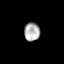
Tissue: skin
Cell type: Epithelial cells
Senescence score: 0.2474
Nuclear area (px): 284
Mean DAPI intensity: 173.835